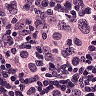
Metastatic tissue present: yes